Question: I need to calculate the distance between
1. all buildings and
2. all hospitals
in a map imported from OSM.
I use following query:
'''
SELECT building_id, hospital_id, ST_Distance(building_centroid, hospital_location)
FROM
(
select planet_osm_polygon.osm_id building_id, ST_Centroid(planet_osm_polygon.way) building_centroid
from planet_osm_polygon
where building = 'yes'
) buildings,
(
select planet_osm_point.osm_id hospital_id, planet_osm_point.way hospital_location
from planet_osm_point
where amenity = 'hospital') hospitals
'''
I get strange results - the distance is always smaller than 1.
How can I get the to know the unit, in which these values are reported?
Sample result:

This query seems to work
'''
SELECT building_id, hospital_id, ST_Distance_sphere(building_centroid, hospital_location) distance
FROM
(
select planet_osm_polygon.osm_id building_id, ST_Centroid(planet_osm_polygon.way) building_centroid
from planet_osm_polygon
where building = 'yes'
) buildings,
(
select planet_osm_point.osm_id hospital_id, planet_osm_point.way hospital_location
from planet_osm_point
where amenity = 'hospital') hospitals
ORDER BY distance
'''
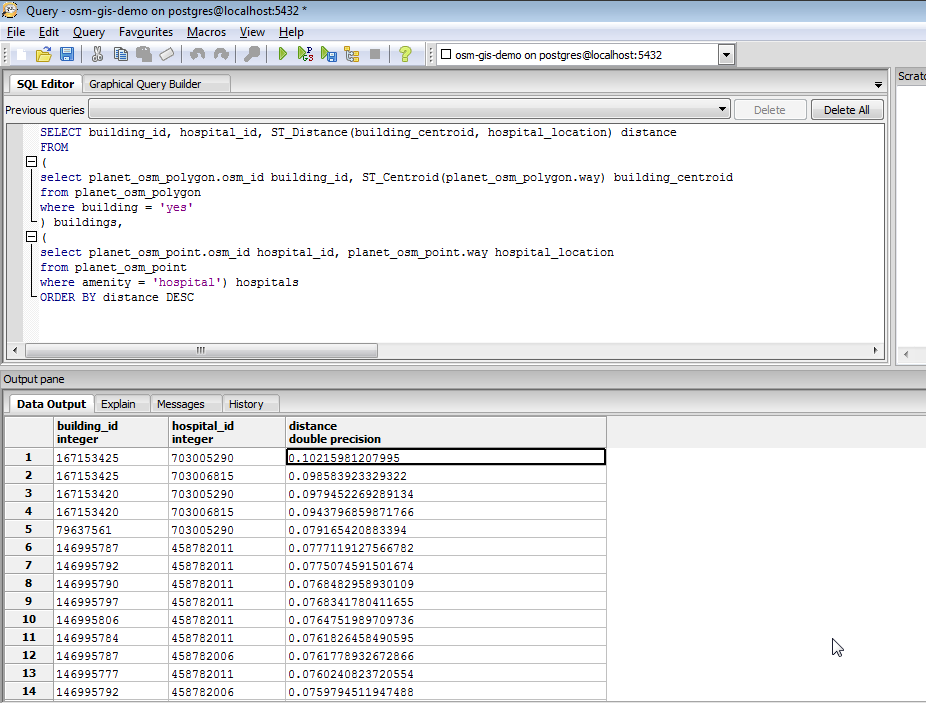
Answer: The general rule for units is that the output length units are the same as the input length units.
The OSM 'way' geometry data has length units of degrees of latitude and longitude (<URL> will also have lenth units of degrees, which are not really useful.
There are several things you can do:
- <URL>- 'geometry''geography'